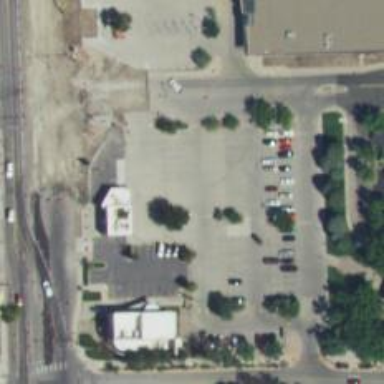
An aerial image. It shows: Parking space.